Question: I'm new to OpenGL and C++. Say I start with a 2D square (on the very left) like shown in the picture below. I want to make it interactive with the 'glutKeyboardFunc()' so when I press a number a new box will draw next to the corresponding edge.

Figure the best way to do this is to have a tree structure that hold all the boxes. But I'm not sure how I can hold basic primitives into a data structure, a tree, for instance.
I'm aware that I can only call the 'glutDisplayFunc(myDisplay)' once, and the rest should handle by the 'glutKeyboardFunc()'
Any help would be appreciated :)
: thanks for pointing out 'glutPostRedisplay()' but what if I want to make the box selectable and keep tracking the current selected box with 'glutMouseFunc()', and from there when I add more boxes, I need to know how many child box it has created, so I can provide the right position when new box is drawn. Seems that makes more sense now to use a tree data structure ? Just not sure how I can store the information I need into a tree.
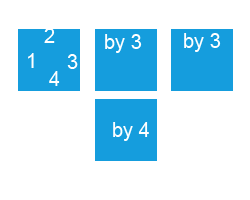
Answer: If I understand your question, you can make a class that represents the box, such as:
'''
class Box {
public:
void Move(int newx, int newy) {
x = newx;
y = newy;
}
void Resize(int newx, int newy) {
w = newx;
h = newy;
}
int getX() { return x; }
int getY() { return y; }
int getW() { return w; }
int getH() { return h; }
private:
int x, y, w, h;
};
'''
Then, you can have a global vector to hold all the boxes:
'''
#include <vector>
vector<Box> box;
'''
You can then add a box like this:
'''
Box newbox;
newbox.Move(40,50);
newbox.Resize(10,10);
box.push_back(newbox);
'''
And move an existing one like this:
'''
box[3].Move(70,20);
'''
I'm sorry I cannot answer your question completely, but I hope you know have an idea on how to accomplish your project.
To achieve a tree structure, you could add these variables to the Box class:
'''
private:
Box* parent;
vector<Box*> child;
'''
This would allow you to keep track of the tree structure. Then doing something like:
'''
myBox->getChild(0)->getChild(1)
'''
would retrieve the second child of the first child of myBox. I hope this makes sense to you.